Question: I have started an Objective-C application, I created a custom NSView class and assigned it to the NSTableView's view.
But now I can't connect any IBOutlet to the header file of this class, how can I resolve that?
Thanks a lot for any help possible.
EDIT: Added screenshot of re-connection with pre-entered IBOutlet:

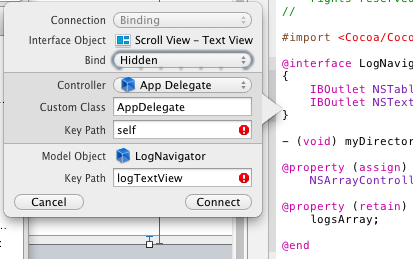
Answer: I solved it by using AppDelegate class itself, as described in <URL>.
For custom views I think its best to use a separate controller, as described by <URL>.
To instantiate a class in interface builder, simply follow these steps from <URL>.
For the difference between controller and delegate I would recommend this answer: <URL>